A scalogram of one vibration snapshot from a rotating bearing is shown, computed with a continuous wavelet transform. Diagnose the bearing from this image, choosing from: normal, inner_race, outer_race, ball.
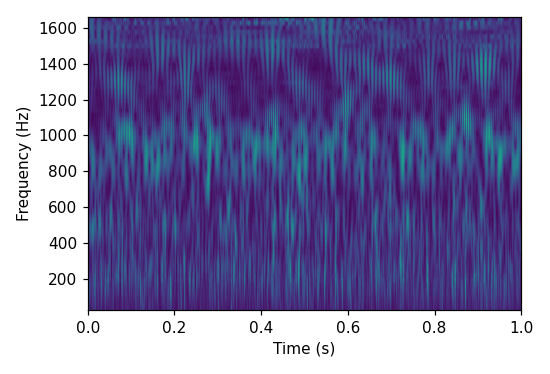
Answer: inner_race